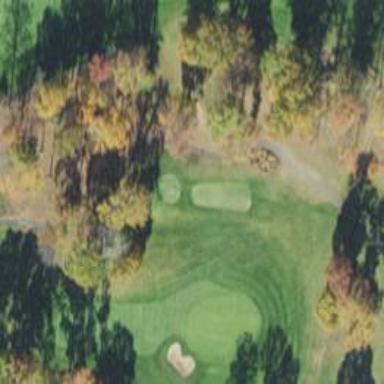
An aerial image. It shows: Service road used as golf cart path.